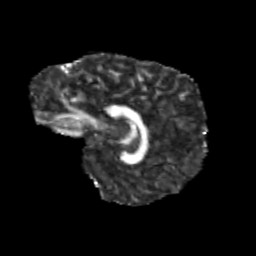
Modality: FA
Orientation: sagittal
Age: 12
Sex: male
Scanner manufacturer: siemens
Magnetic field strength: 3 T
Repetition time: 3.8 s
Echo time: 0.07 s